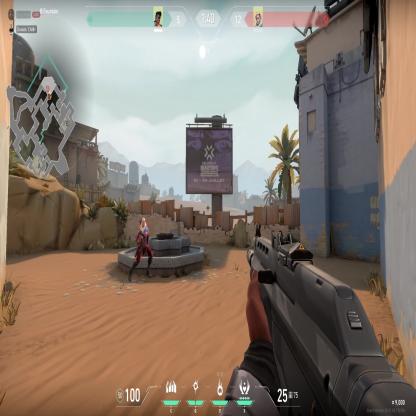
Label: enemy